Aerial crown-view tile of a tropical tree (Barro Colorado Island, Panama), acquired 20250512:
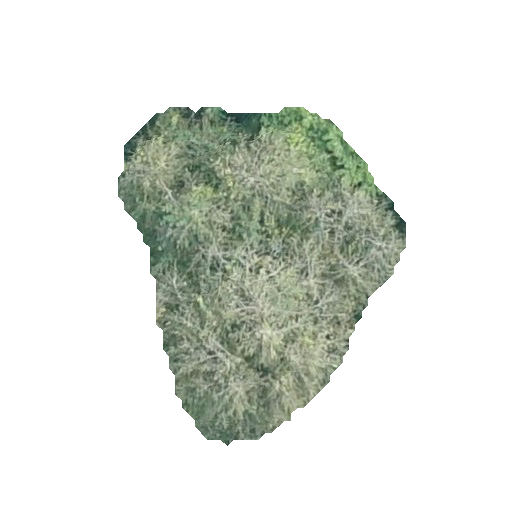
Species: Quararibea stenophylla
GBIF accepted scientific name: Quararibea stenophylla
Crown area: 96.416 m²